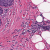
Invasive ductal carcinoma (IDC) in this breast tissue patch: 0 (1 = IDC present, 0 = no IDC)